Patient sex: F
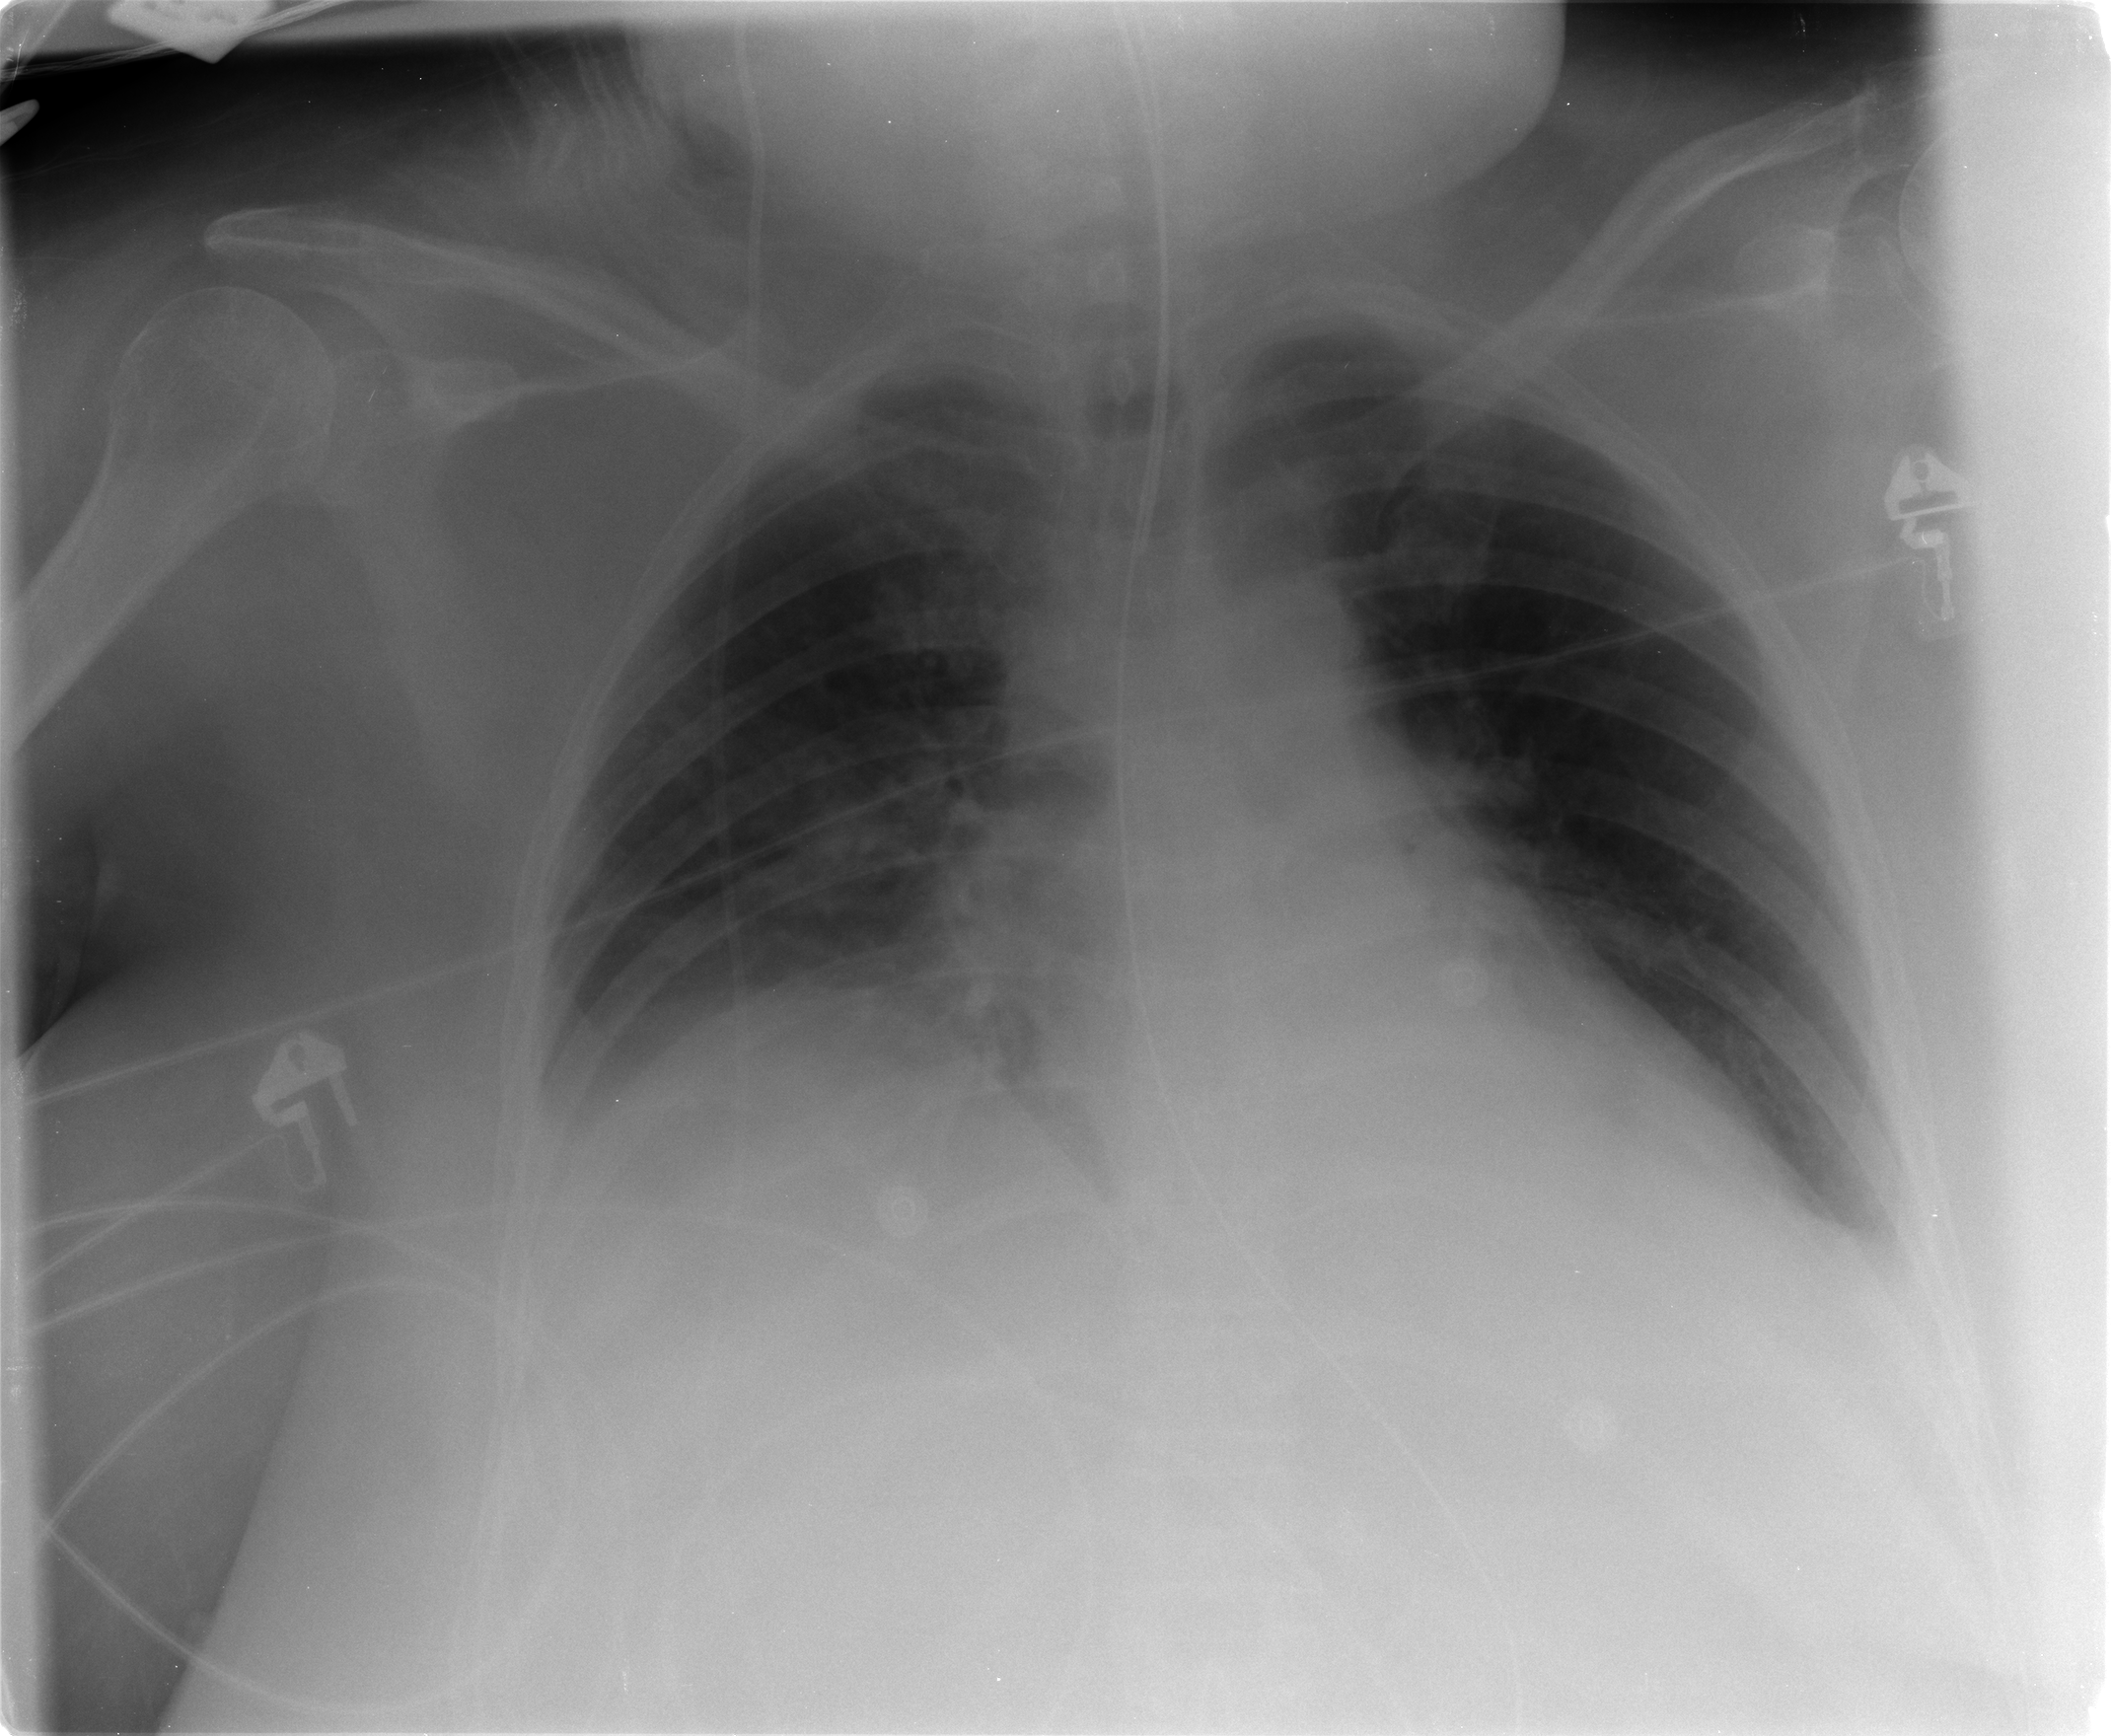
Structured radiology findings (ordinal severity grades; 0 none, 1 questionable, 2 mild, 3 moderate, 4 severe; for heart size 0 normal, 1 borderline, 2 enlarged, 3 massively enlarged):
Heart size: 1
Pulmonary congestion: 1
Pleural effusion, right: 2
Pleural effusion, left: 2
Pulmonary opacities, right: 2
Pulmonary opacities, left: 0
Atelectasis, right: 2
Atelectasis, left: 2